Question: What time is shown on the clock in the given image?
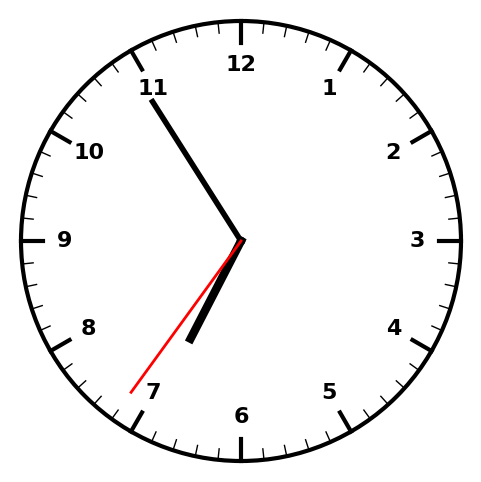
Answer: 06:54:36